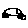
Label: car